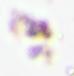
Label: Detritus